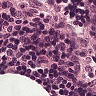
Metastatic tissue present: no